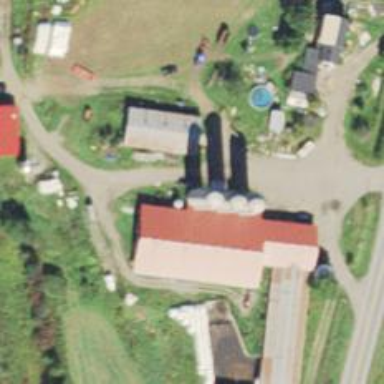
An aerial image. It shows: Silo.